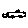
Label: car